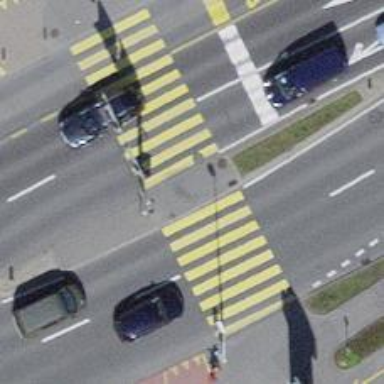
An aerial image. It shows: Footway located on traffic island.